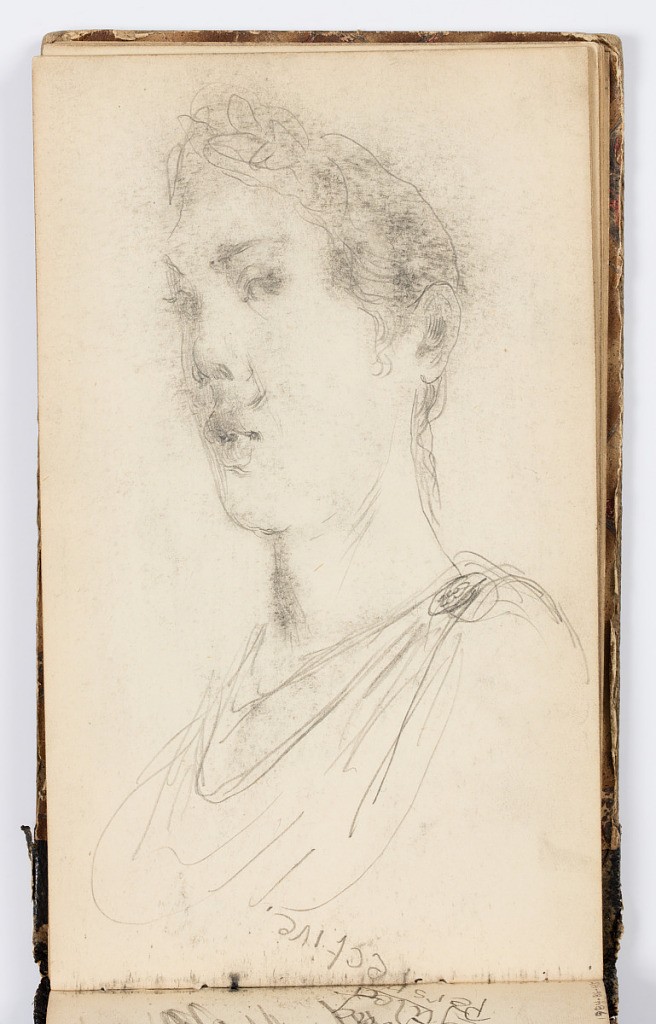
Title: Sketchbook Page: Self-Portrait
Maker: Kenyon Cox, American, 1856–1919
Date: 1875
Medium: Graphite on paper
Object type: Sketchbook folio
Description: Transfer from self-portrait on opposite page of sketchbook. Outline added to mark features of portrait; figure wearing classically-inspired garment.